Field crop: maize
Growth stage: 2
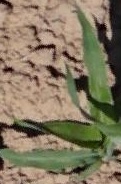
Species: maize